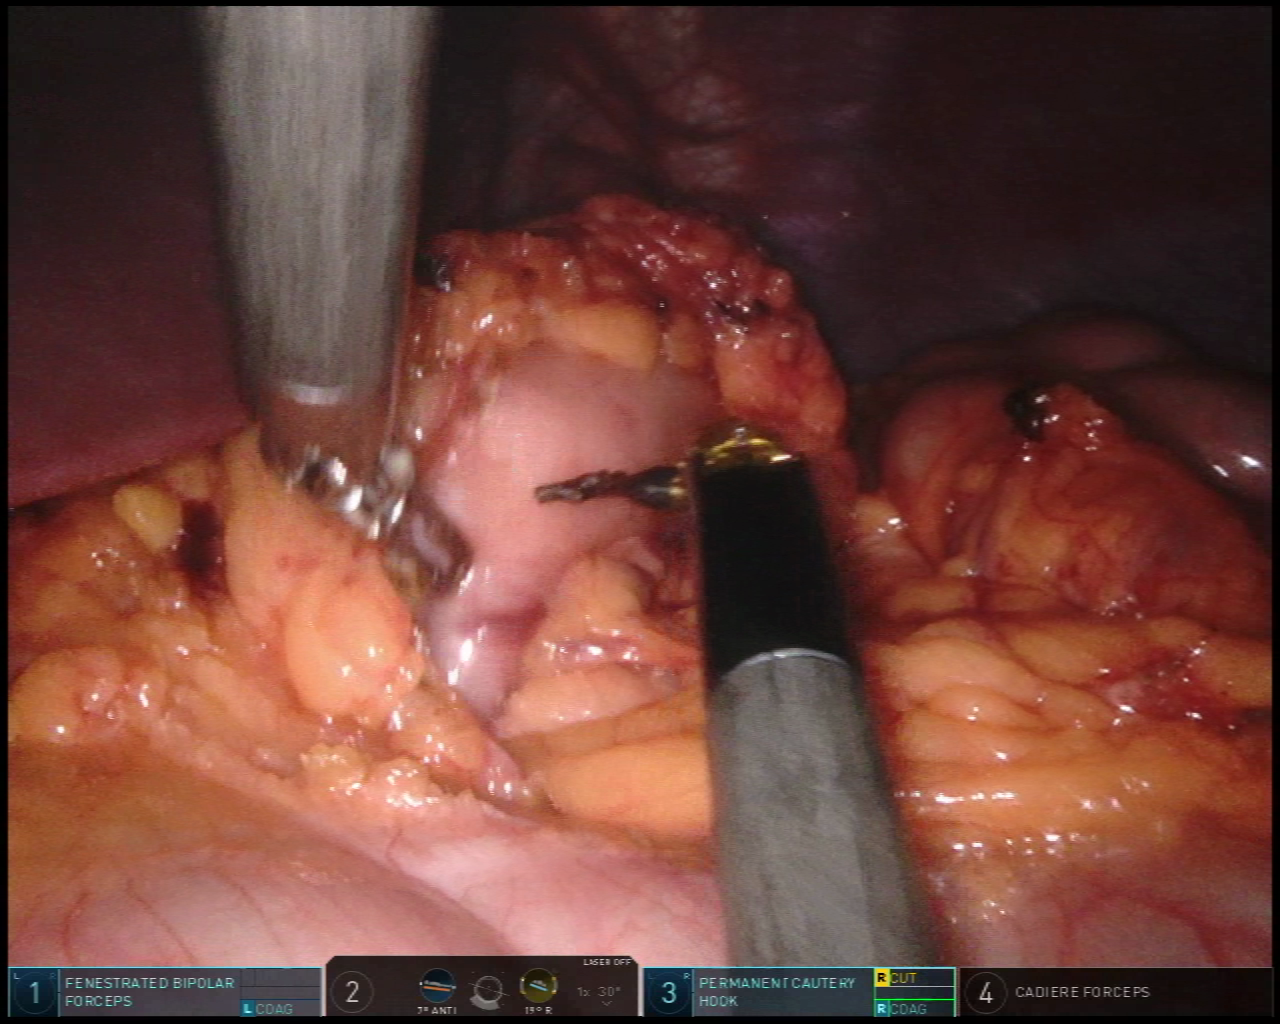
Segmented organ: liver
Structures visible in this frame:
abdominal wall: yes
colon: yes
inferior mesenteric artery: no
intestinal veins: no
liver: yes
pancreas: no
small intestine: no
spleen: no
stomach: yes
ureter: no
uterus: no
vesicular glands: no